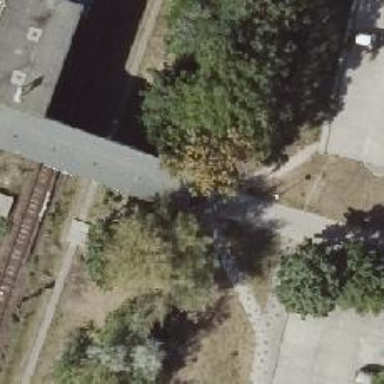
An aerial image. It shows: Subway entrance.